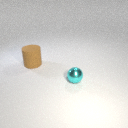
large brown rubber cylinder to the left of small cyan metal sphere